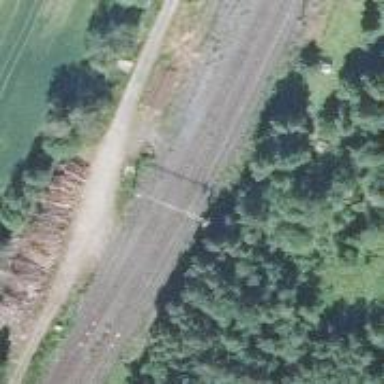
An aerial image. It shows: Siding railway line with electrified contact line for the trains.